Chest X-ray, AP view. Patient: 50 years old, sex M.
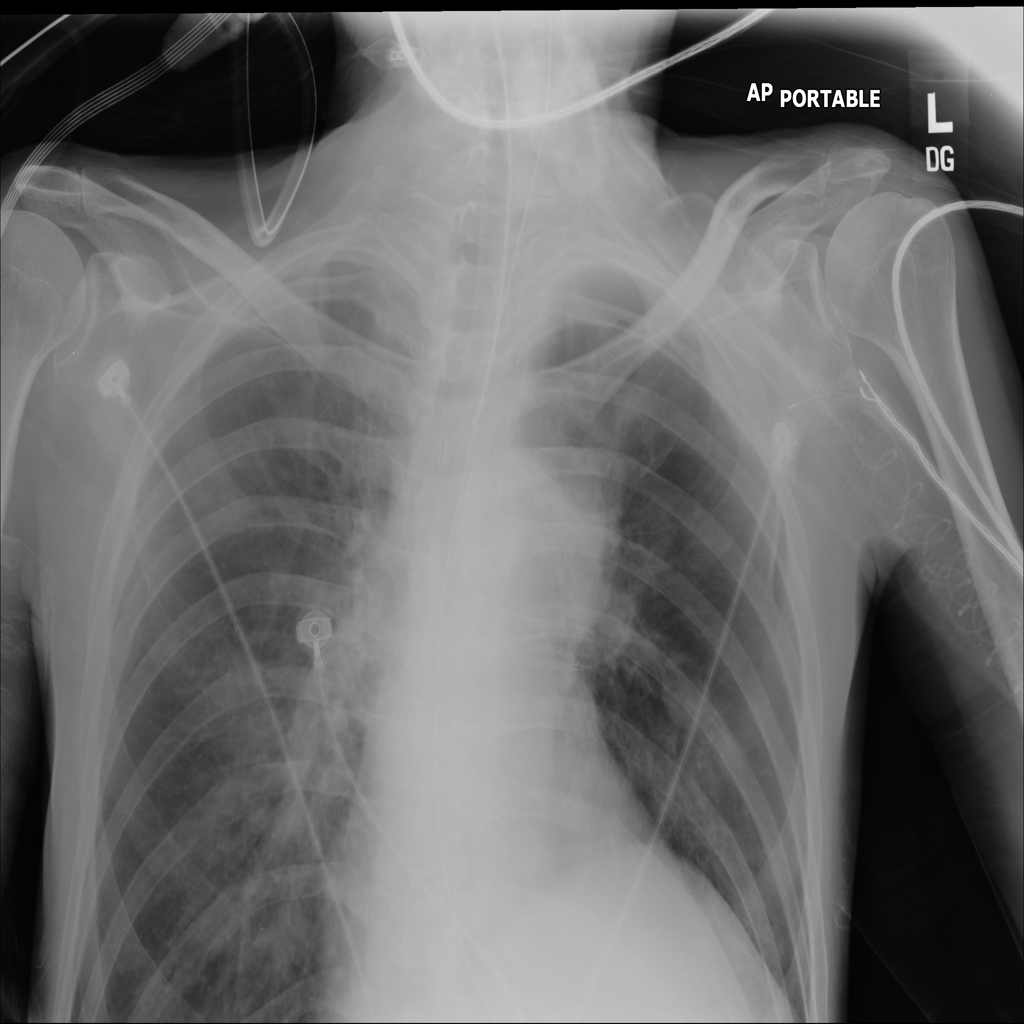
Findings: No Finding